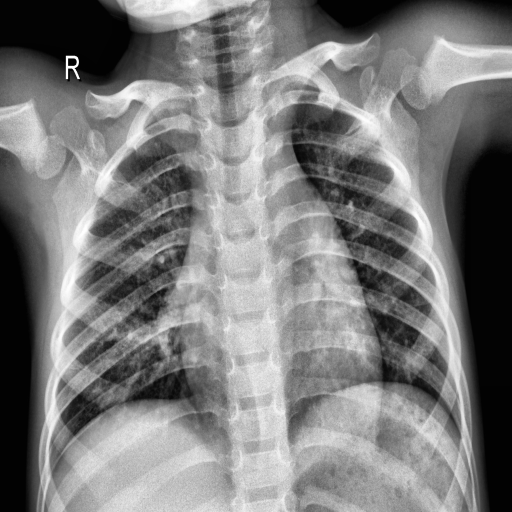
Finding: NORMAL